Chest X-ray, AP view. Patient: 53 years old, sex M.
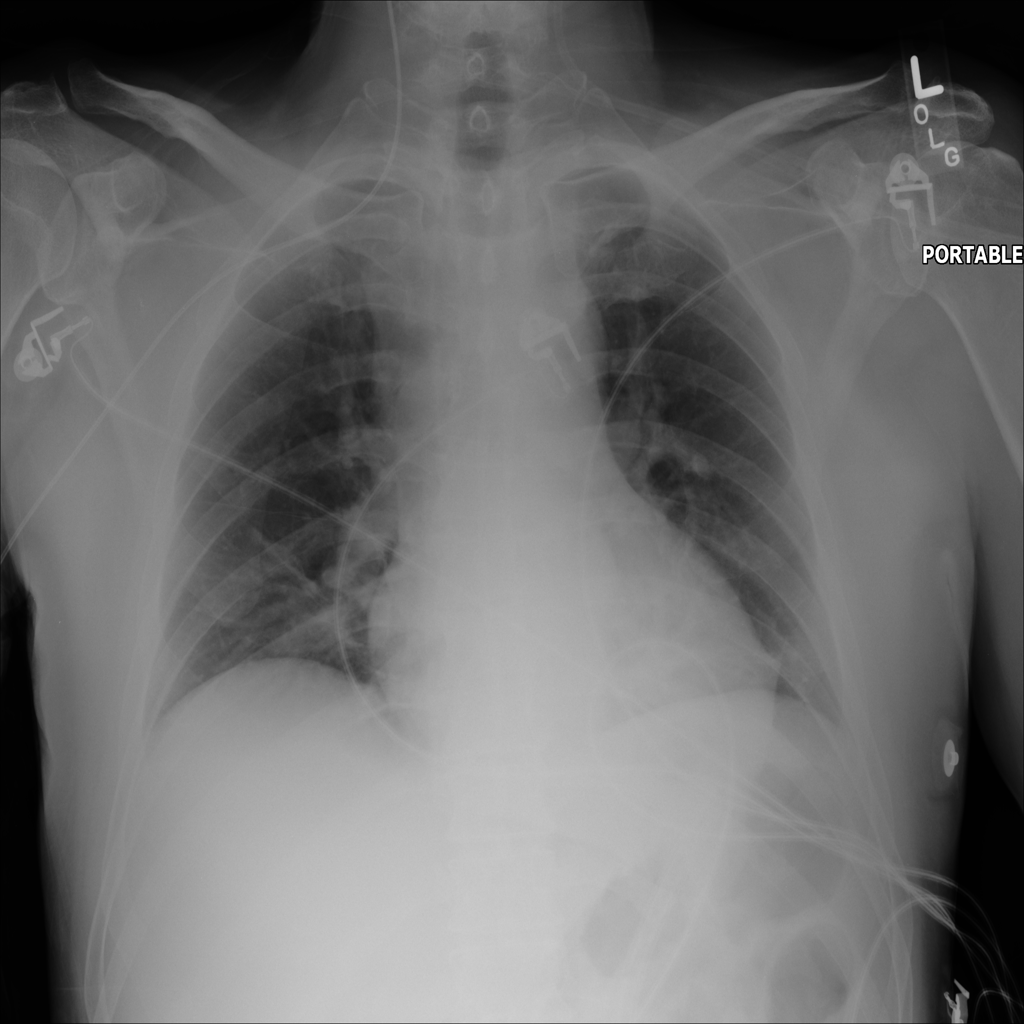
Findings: Atelectasis